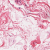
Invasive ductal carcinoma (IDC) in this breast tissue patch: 0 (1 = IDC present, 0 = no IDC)